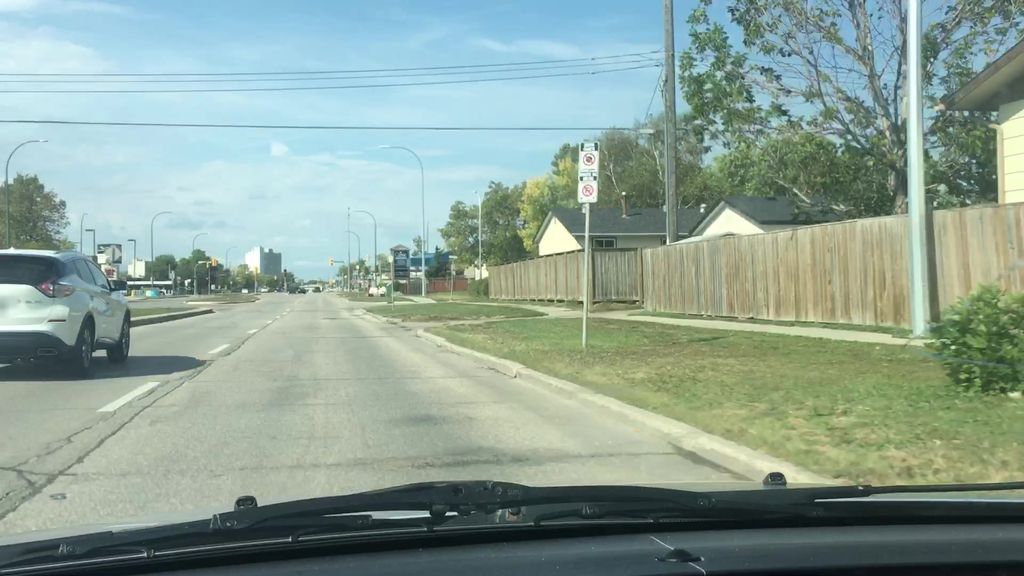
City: winnipeg